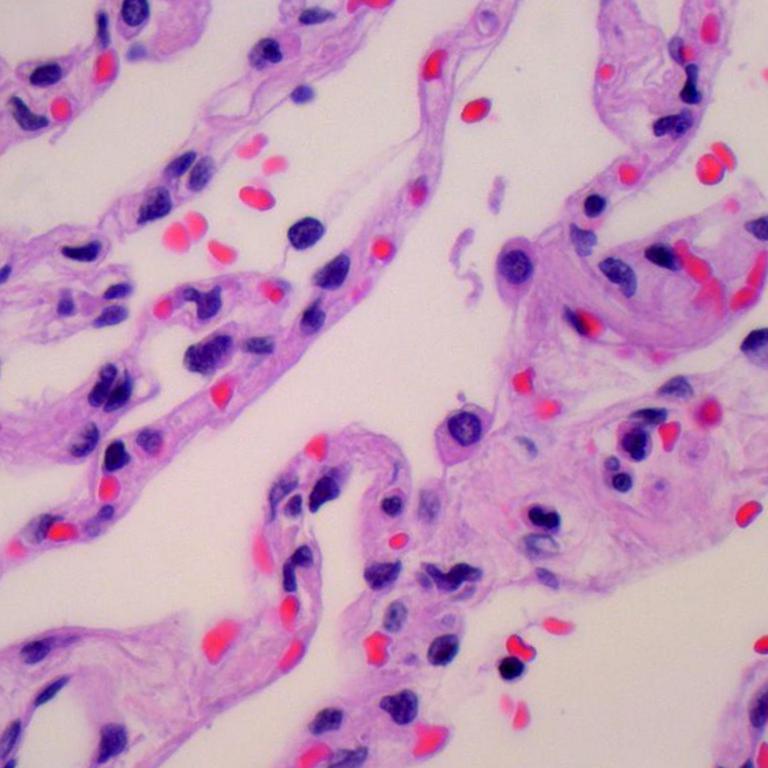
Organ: lung
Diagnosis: benign